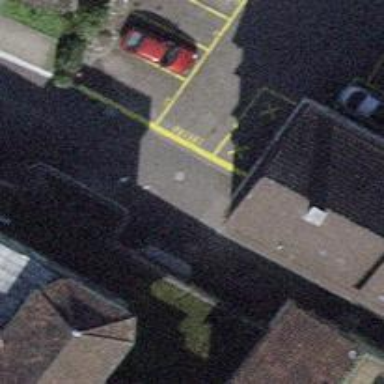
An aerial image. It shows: Bollard barrier.